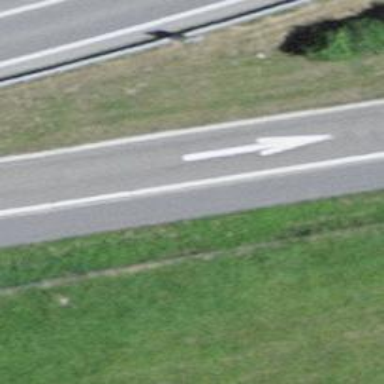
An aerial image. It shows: Tertiary road.